Interaction volume radius: 5 \u00c5
Interaction volume height: 30 \u00c5
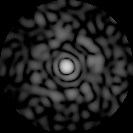
Disorder parameter: 0.8496